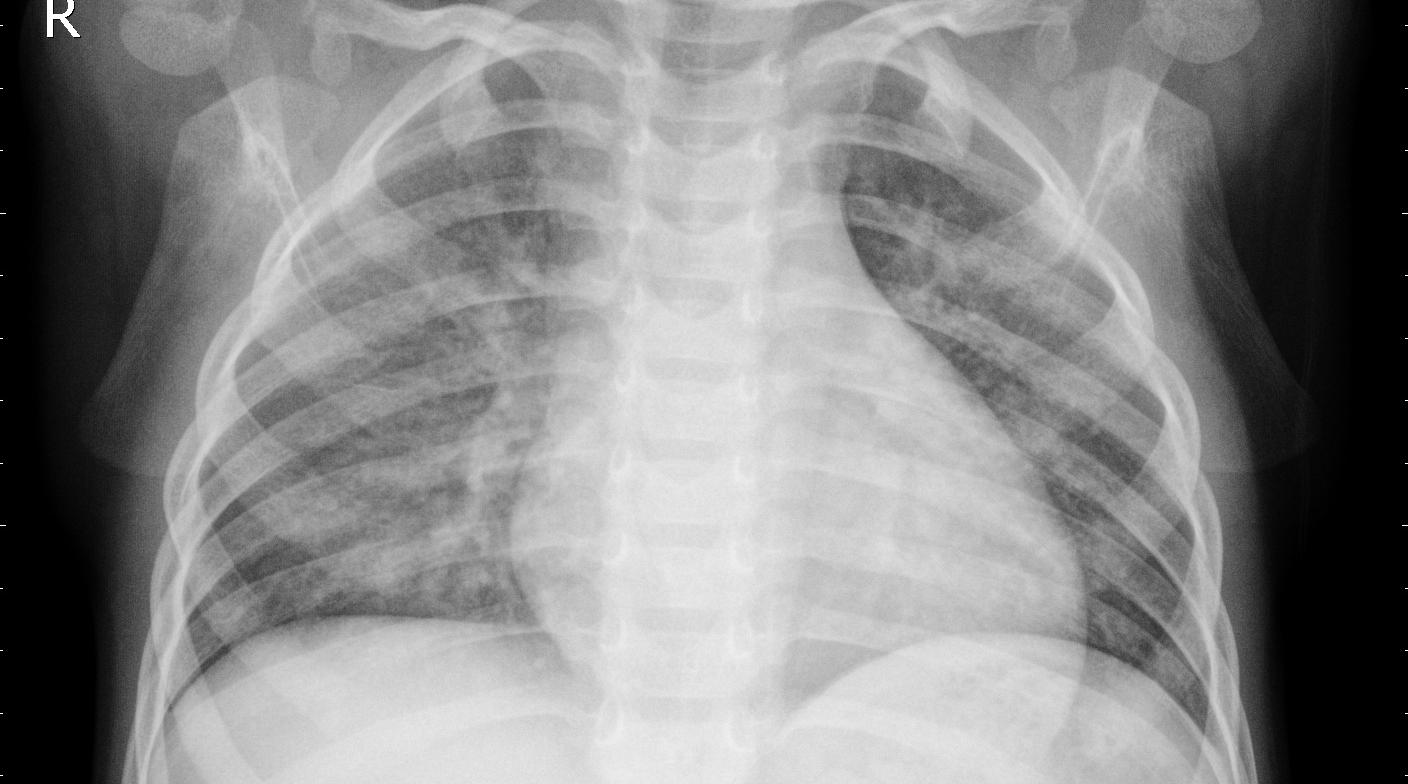
Diagnosis: PNEUMONIA